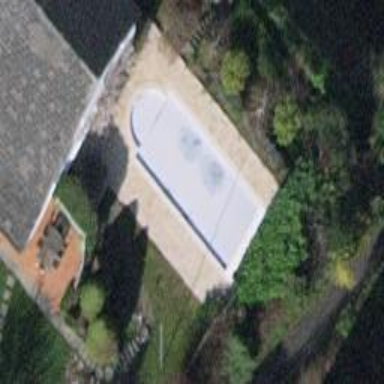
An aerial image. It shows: Swimming pool located in leisure land.